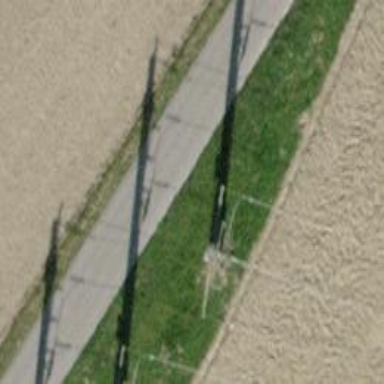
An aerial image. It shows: Power line with three cables.